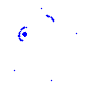
Particle: electron